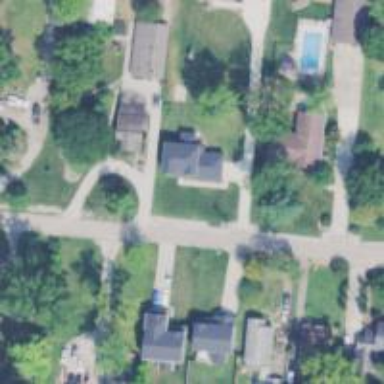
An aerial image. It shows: Shared driveway designated as service road.